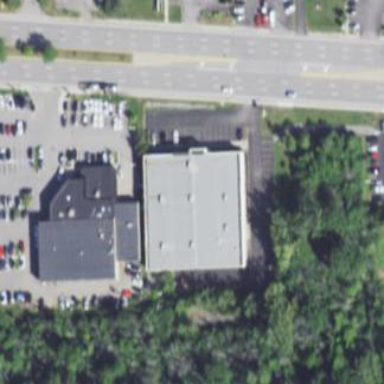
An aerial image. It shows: Building housing furniture shop.